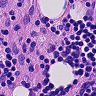
Metastatic tissue present: no